Interaction volume radius: 5 \u00c5
Interaction volume height: 25 \u00c5
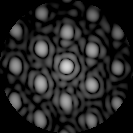
Disorder parameter: 0.2214